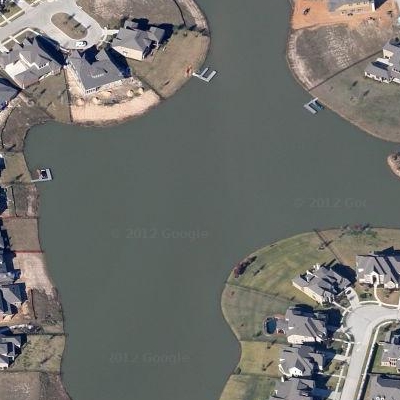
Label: RiverLake